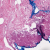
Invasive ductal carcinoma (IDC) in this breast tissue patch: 0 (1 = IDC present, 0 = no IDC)